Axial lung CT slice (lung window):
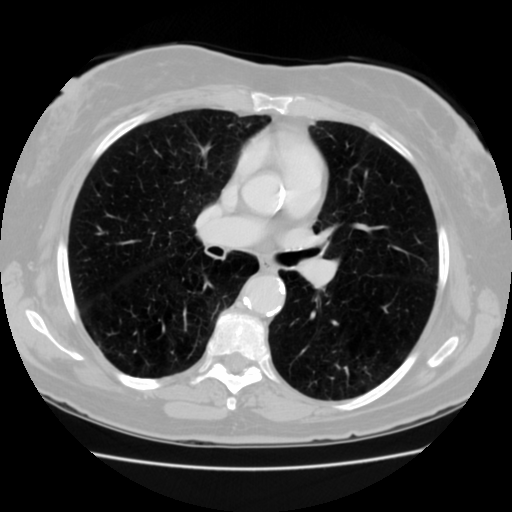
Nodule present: no